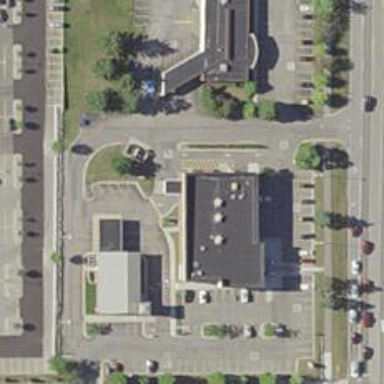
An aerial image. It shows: Pharmacy providing healthcare services.